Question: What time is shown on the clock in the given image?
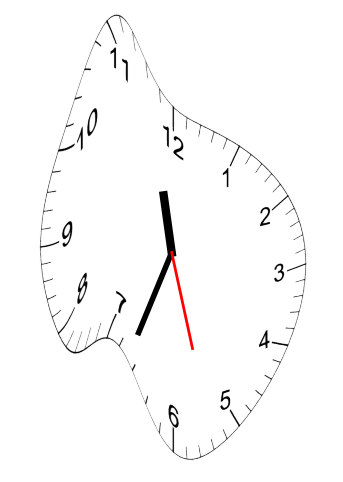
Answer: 11:33:27